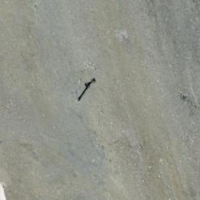
EUNIS habitat code: 48
Species observed at this site:
Ranunculus glacialis